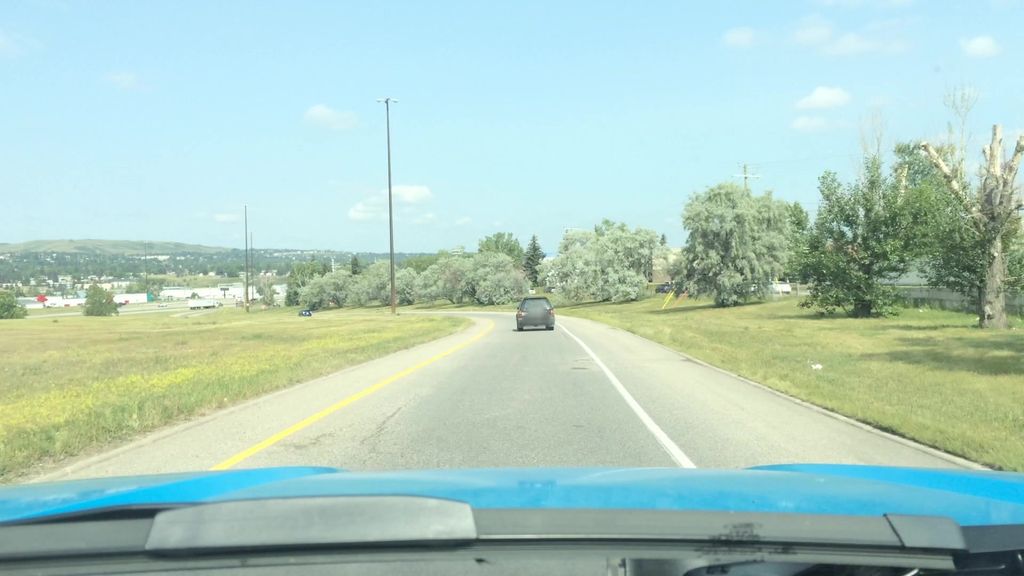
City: calgary